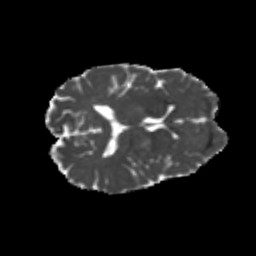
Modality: MD
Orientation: axial
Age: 21
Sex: female
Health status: healthy
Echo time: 0.074 s